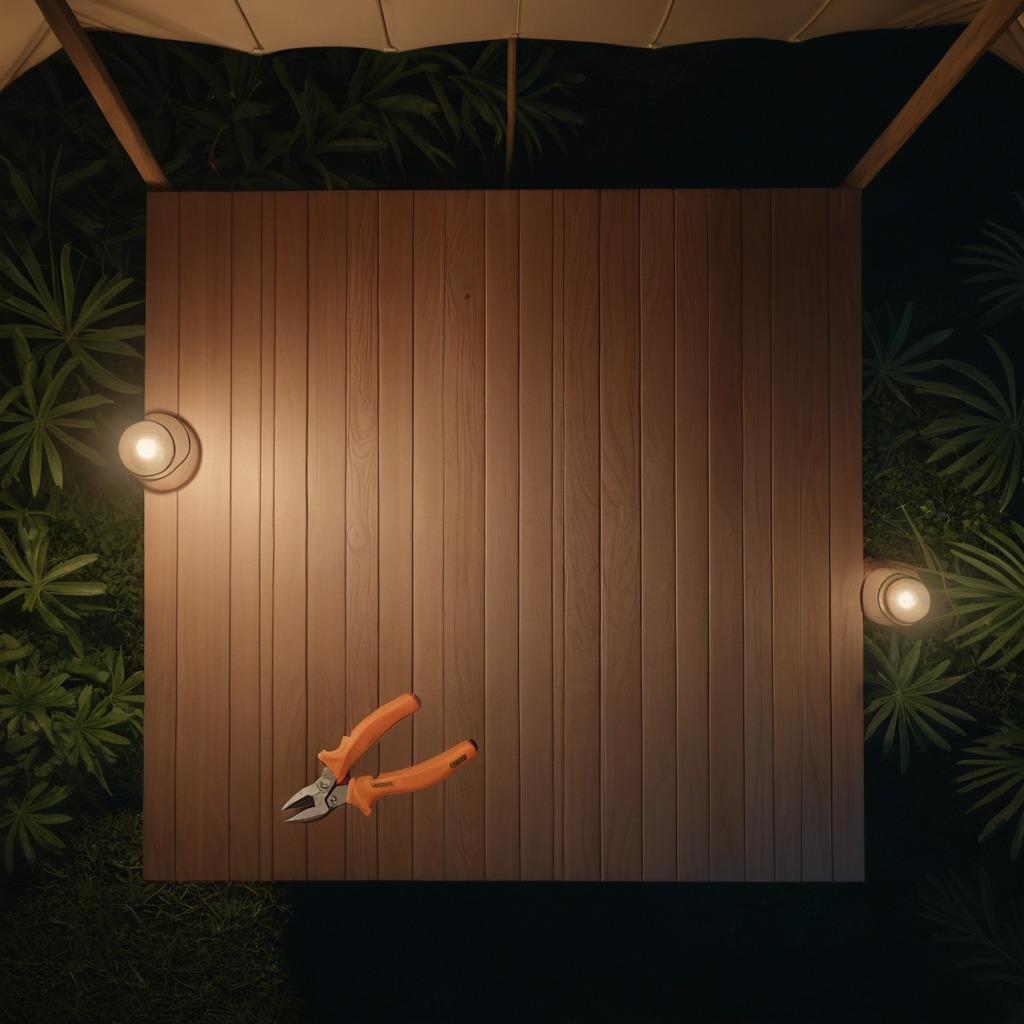
A plier lying on a wooden table inside a jungle field workshop tent at night